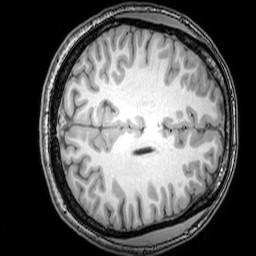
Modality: T1w
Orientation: axial
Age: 22
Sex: male
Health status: healthy
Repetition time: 0.081 s
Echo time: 0.037 s